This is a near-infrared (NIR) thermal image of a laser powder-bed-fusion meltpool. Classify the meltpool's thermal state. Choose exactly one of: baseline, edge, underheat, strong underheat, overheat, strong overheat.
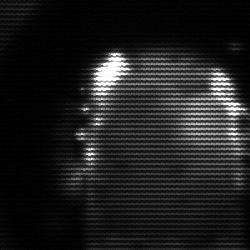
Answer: baseline